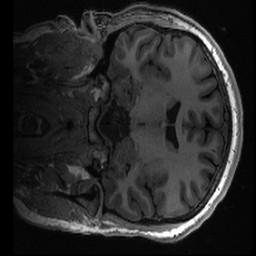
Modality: T1w
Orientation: coronal
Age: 18
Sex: female